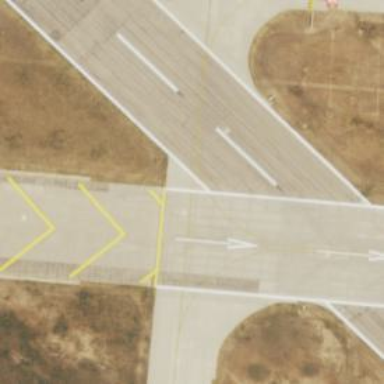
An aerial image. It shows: View of taxiway at the airport.